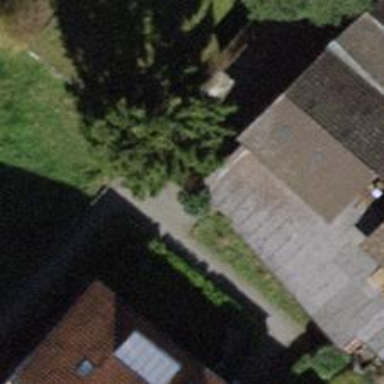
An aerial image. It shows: Building with pitched roof.